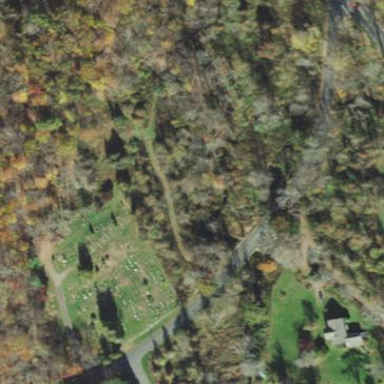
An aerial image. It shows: Private cemetery with magic category designation.